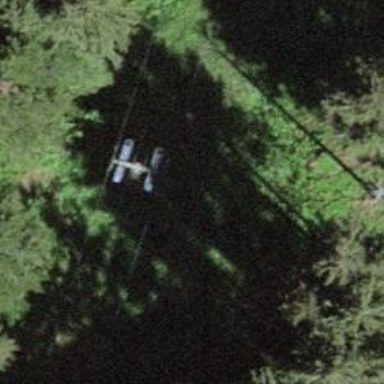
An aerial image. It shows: Pylon for aerialway.